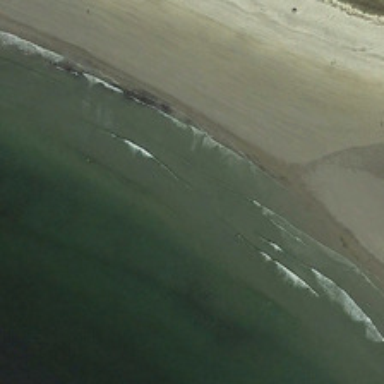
The sea is calm and a few short lines of waves can be seen in the sea .